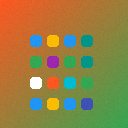
Screen state: on